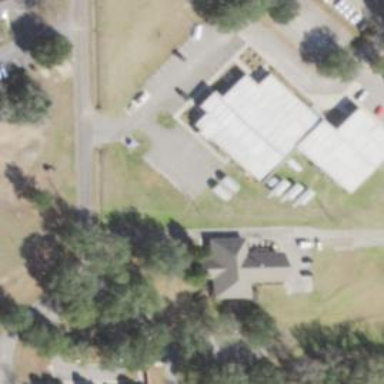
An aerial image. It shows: Clinic building providing healthcare services.